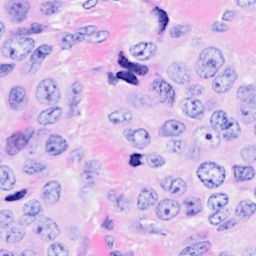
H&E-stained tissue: Breast